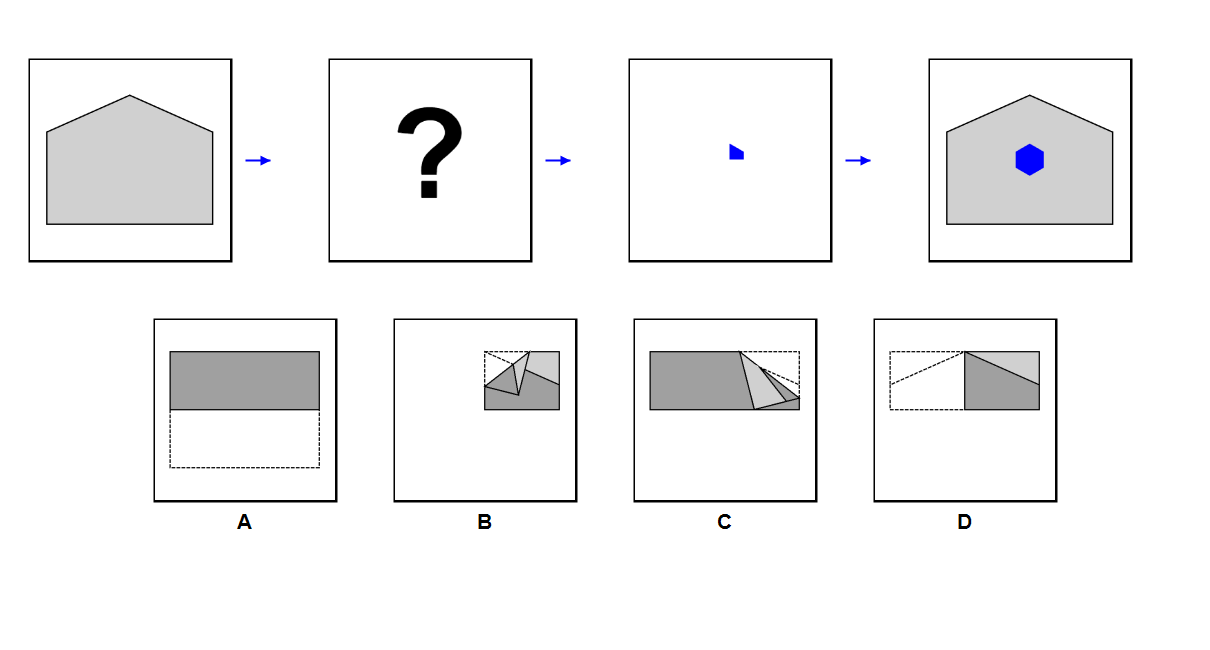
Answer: C